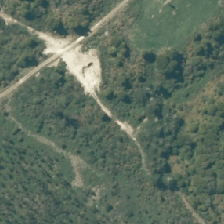
Land cover: broadleaved_indigenous_hardwood